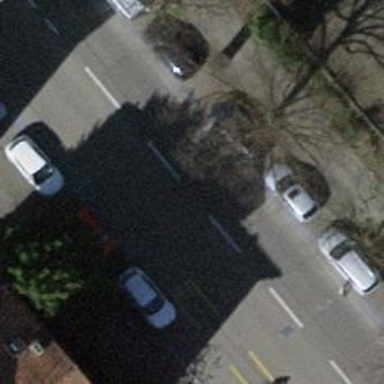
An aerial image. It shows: Parking lane designated for parking.